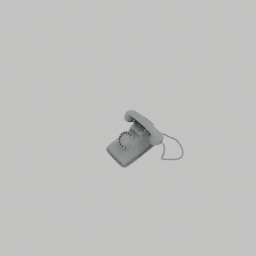
Label: electronics